Aerial crown-view tile of a tropical tree (Barro Colorado Island, Panama), acquired 20240611:
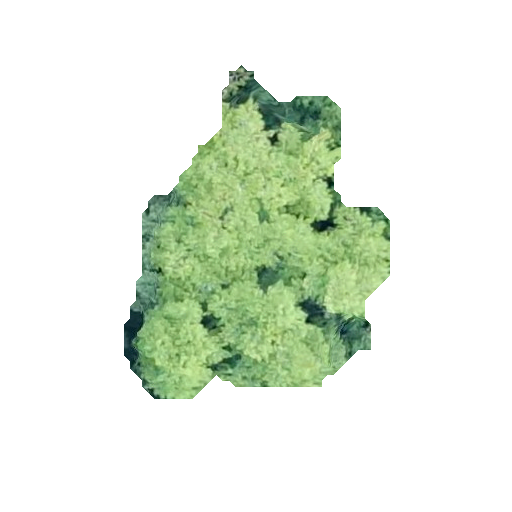
Species: Quararibea stenophylla
GBIF accepted scientific name: Quararibea stenophylla
Crown area: 91.399 m²